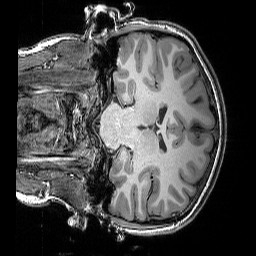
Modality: T1w
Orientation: coronal
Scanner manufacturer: siemens
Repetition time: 2.25 s
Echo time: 0.00418 s